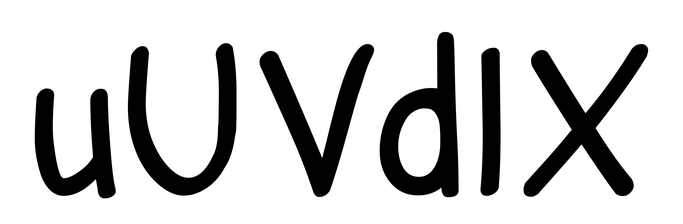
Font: PatrickHand-Regular